Question: I have a tablix box that has a division expression. When dividing by zero or nulls I get '#Error' displayed in my report. I tried to create an 'IIF' statement and tested with static values. This verified my syntax was correct but I still see the error on my reports.

'=IIF(Sum(Fields!CY_Dollars.Value)=0, 0, (Sum(Fields!CY_Dollars.Value) - Sum(Fields!PY_Dollars.Value))/(Sum(Fields!PY_Dollars.Value)))'
So I'm taking Current year dollars, subtracting Previous year dollars, and dividing that total by previous year dollars to get the percentage change. Is there a trick to this that I'm not getting?!
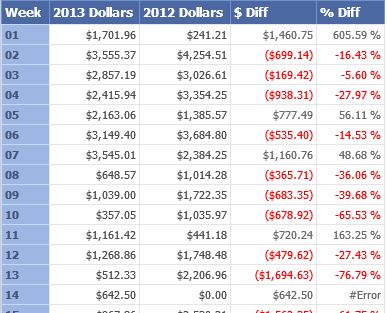
Answer: You can add a function to your report code that handles the divide by zero condition, this makes it a bit easier to implement in multiple cells, e.g.
'''
Public Function Divider (ByVal Dividend As Double, ByVal Divisor As Double)
If IsNothing(Divisor) Or Divisor = 0
Return 0
Else
Return Dividend/Divisor
End If
End Function
'''
You can then call this in a cell like so:
'''
=Code.Divider(Fields!FieldA.Value, Fields!FieldB.Value)
'''